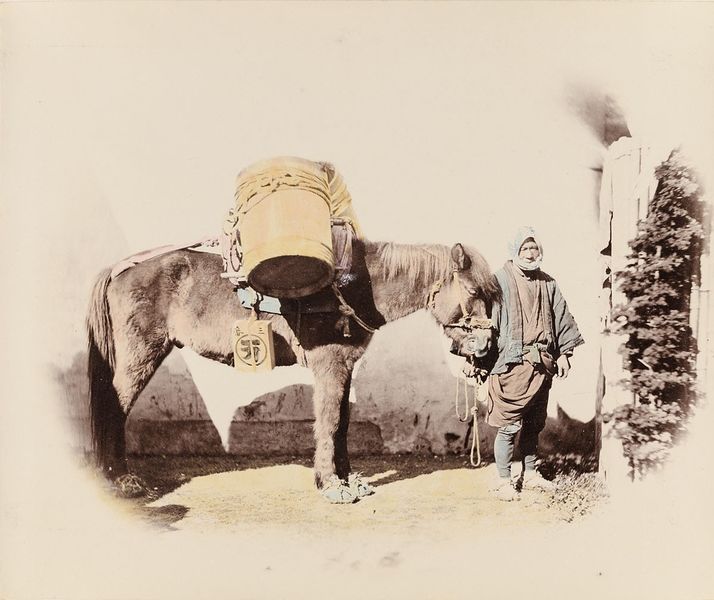
Titel: Mann mit Lasten tragendem Pferd
Künstler: Felice Beato
Standort: Hamburg
Institution: Museum für Kunst und Gewerbe Hamburg
Schlagwörter: pferd, foto, fotografie, photographie, photo, tracht, albumin, lichtbild, handkoloriert, volkstracht, ethnologie, reisefotografie, schwarzweißpositivverfahren, silbersalzverfahren, schwarzweißfotografie, reisephotographie, albuminpapier, handkolorierung, kulturanthropologie